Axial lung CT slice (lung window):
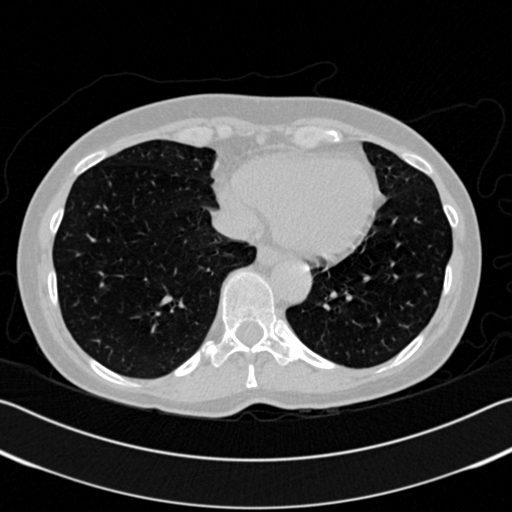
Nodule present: no